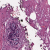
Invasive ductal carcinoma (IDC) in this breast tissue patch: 0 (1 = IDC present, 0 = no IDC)